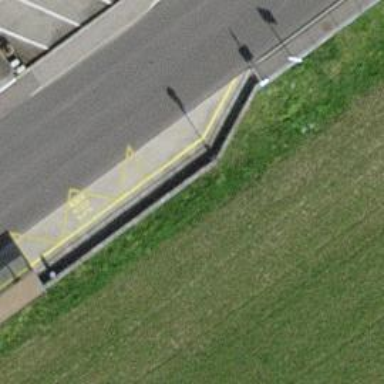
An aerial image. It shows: Bus stop along the road.